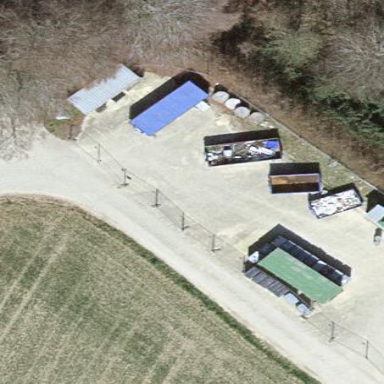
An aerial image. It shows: Recycling centre providing amenities for recycling.